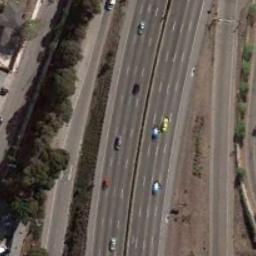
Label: freeway